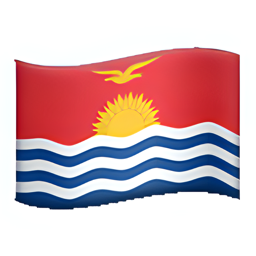
Name: flag for kiribati
Emoji: 🇰🇮
Group: Flags
Sub-group: country-flag